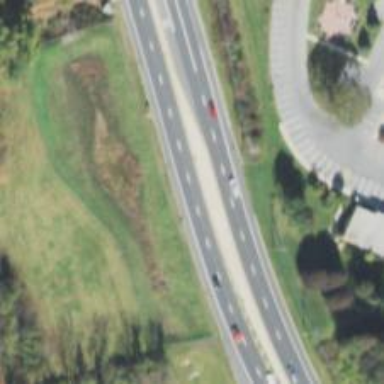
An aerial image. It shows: Trunk highway.